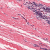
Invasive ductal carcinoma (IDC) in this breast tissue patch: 0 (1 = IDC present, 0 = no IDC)